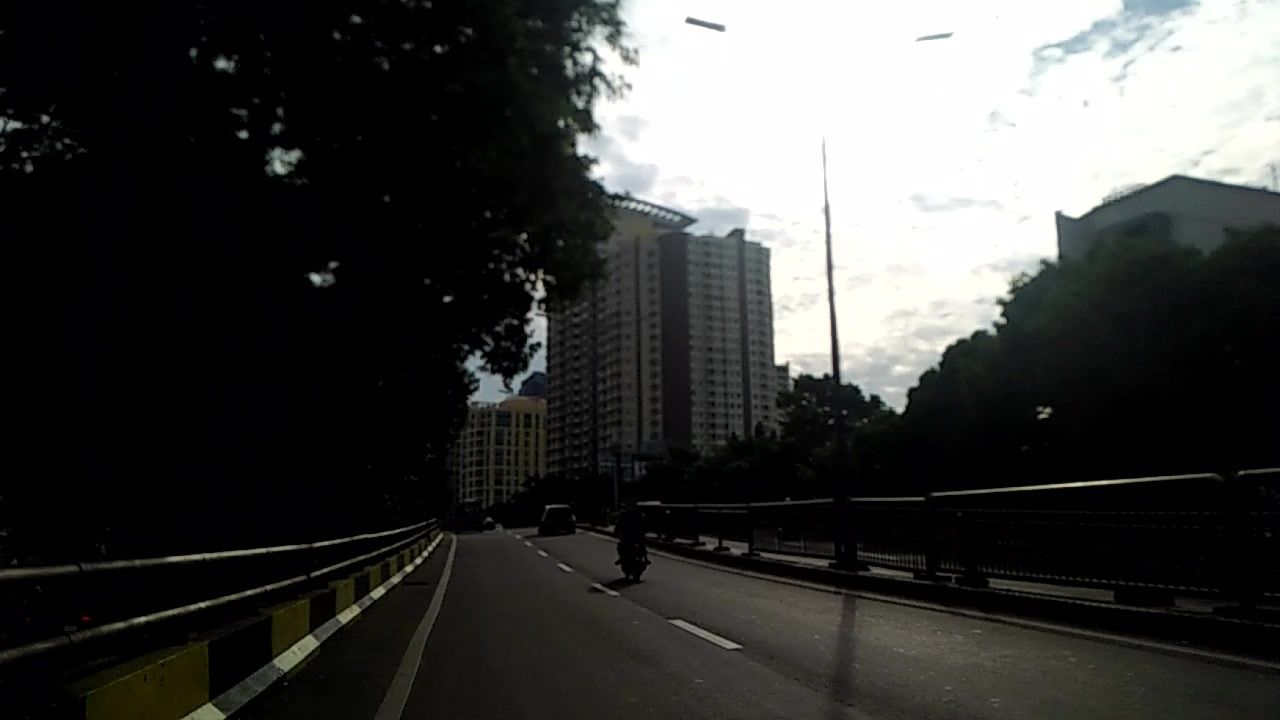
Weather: clear
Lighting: day
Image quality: slightly poor
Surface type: driving surface
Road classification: primary
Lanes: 2
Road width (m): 5.65, 8
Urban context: urban centre
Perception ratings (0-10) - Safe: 4.94, Lively: 4.36, Beautiful: 8.44, Boring: 2.64, Depressing: 5.94, Wealthy: 5.47